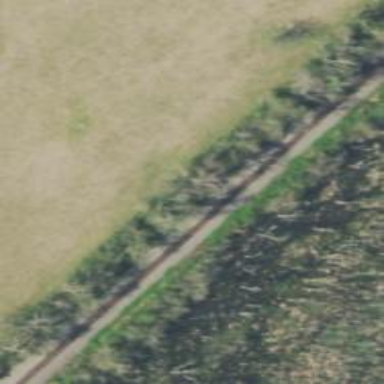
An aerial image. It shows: Railway track.